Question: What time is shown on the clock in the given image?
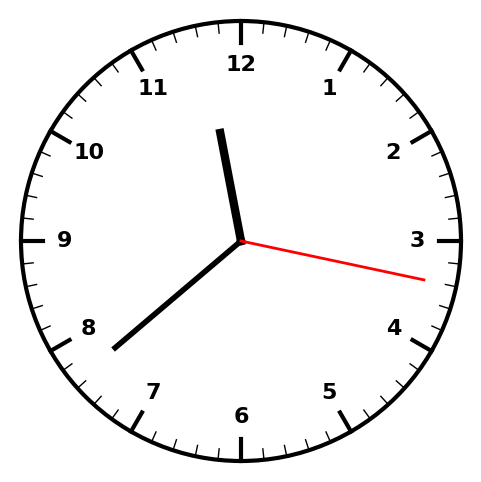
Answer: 11:38:17